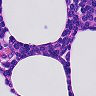
Metastatic tissue present: no